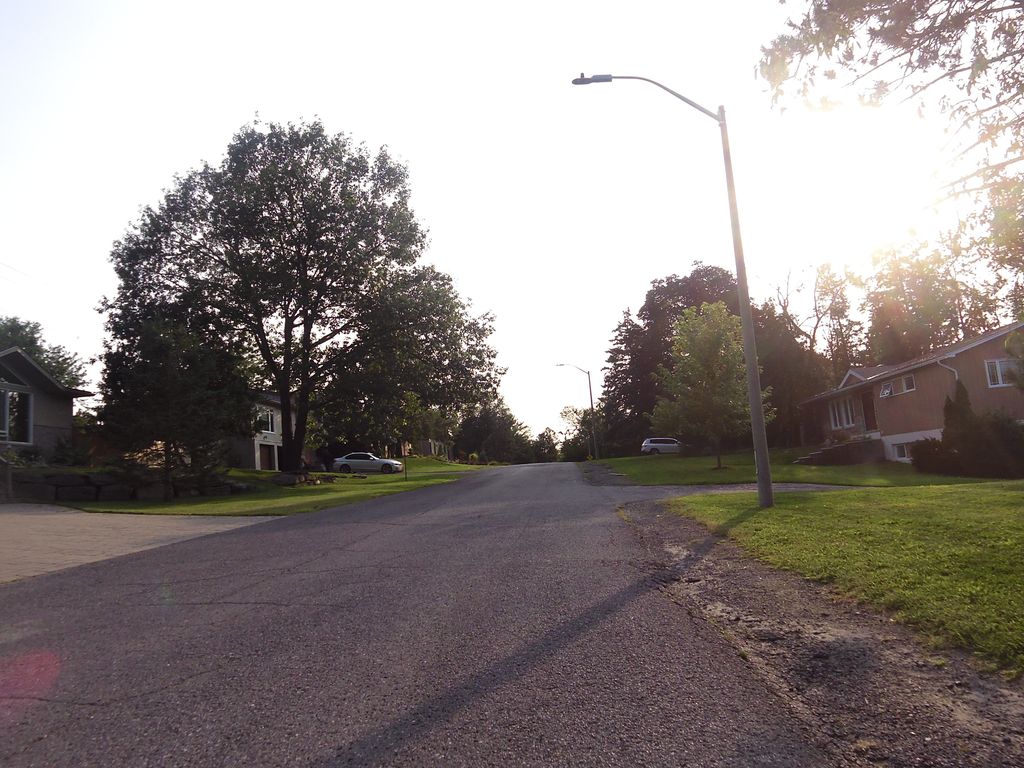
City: ottawa-gatineau